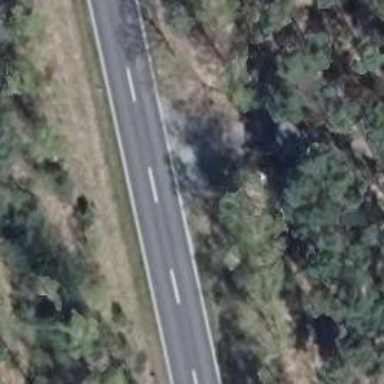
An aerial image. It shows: Primary road with asphalt surface.